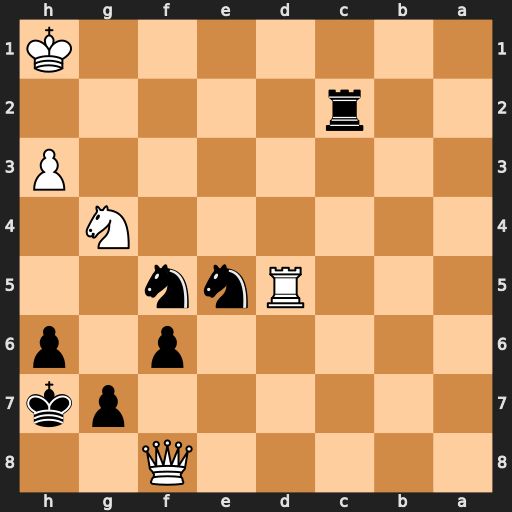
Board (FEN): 5Q2/6pk/5p1p/3Rnn2/6N1/7P/2r5/7K
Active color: b
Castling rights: -
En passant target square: -
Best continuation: Ng3+ Kg1 Nf3#